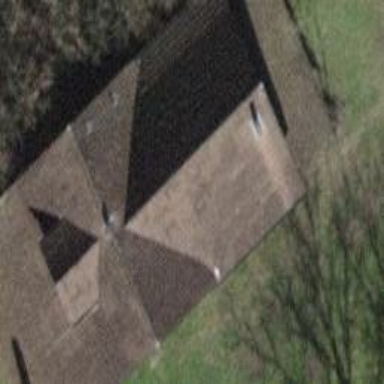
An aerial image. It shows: Detached building.